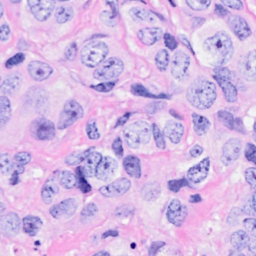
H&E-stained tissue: Breast